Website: macys
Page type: payment
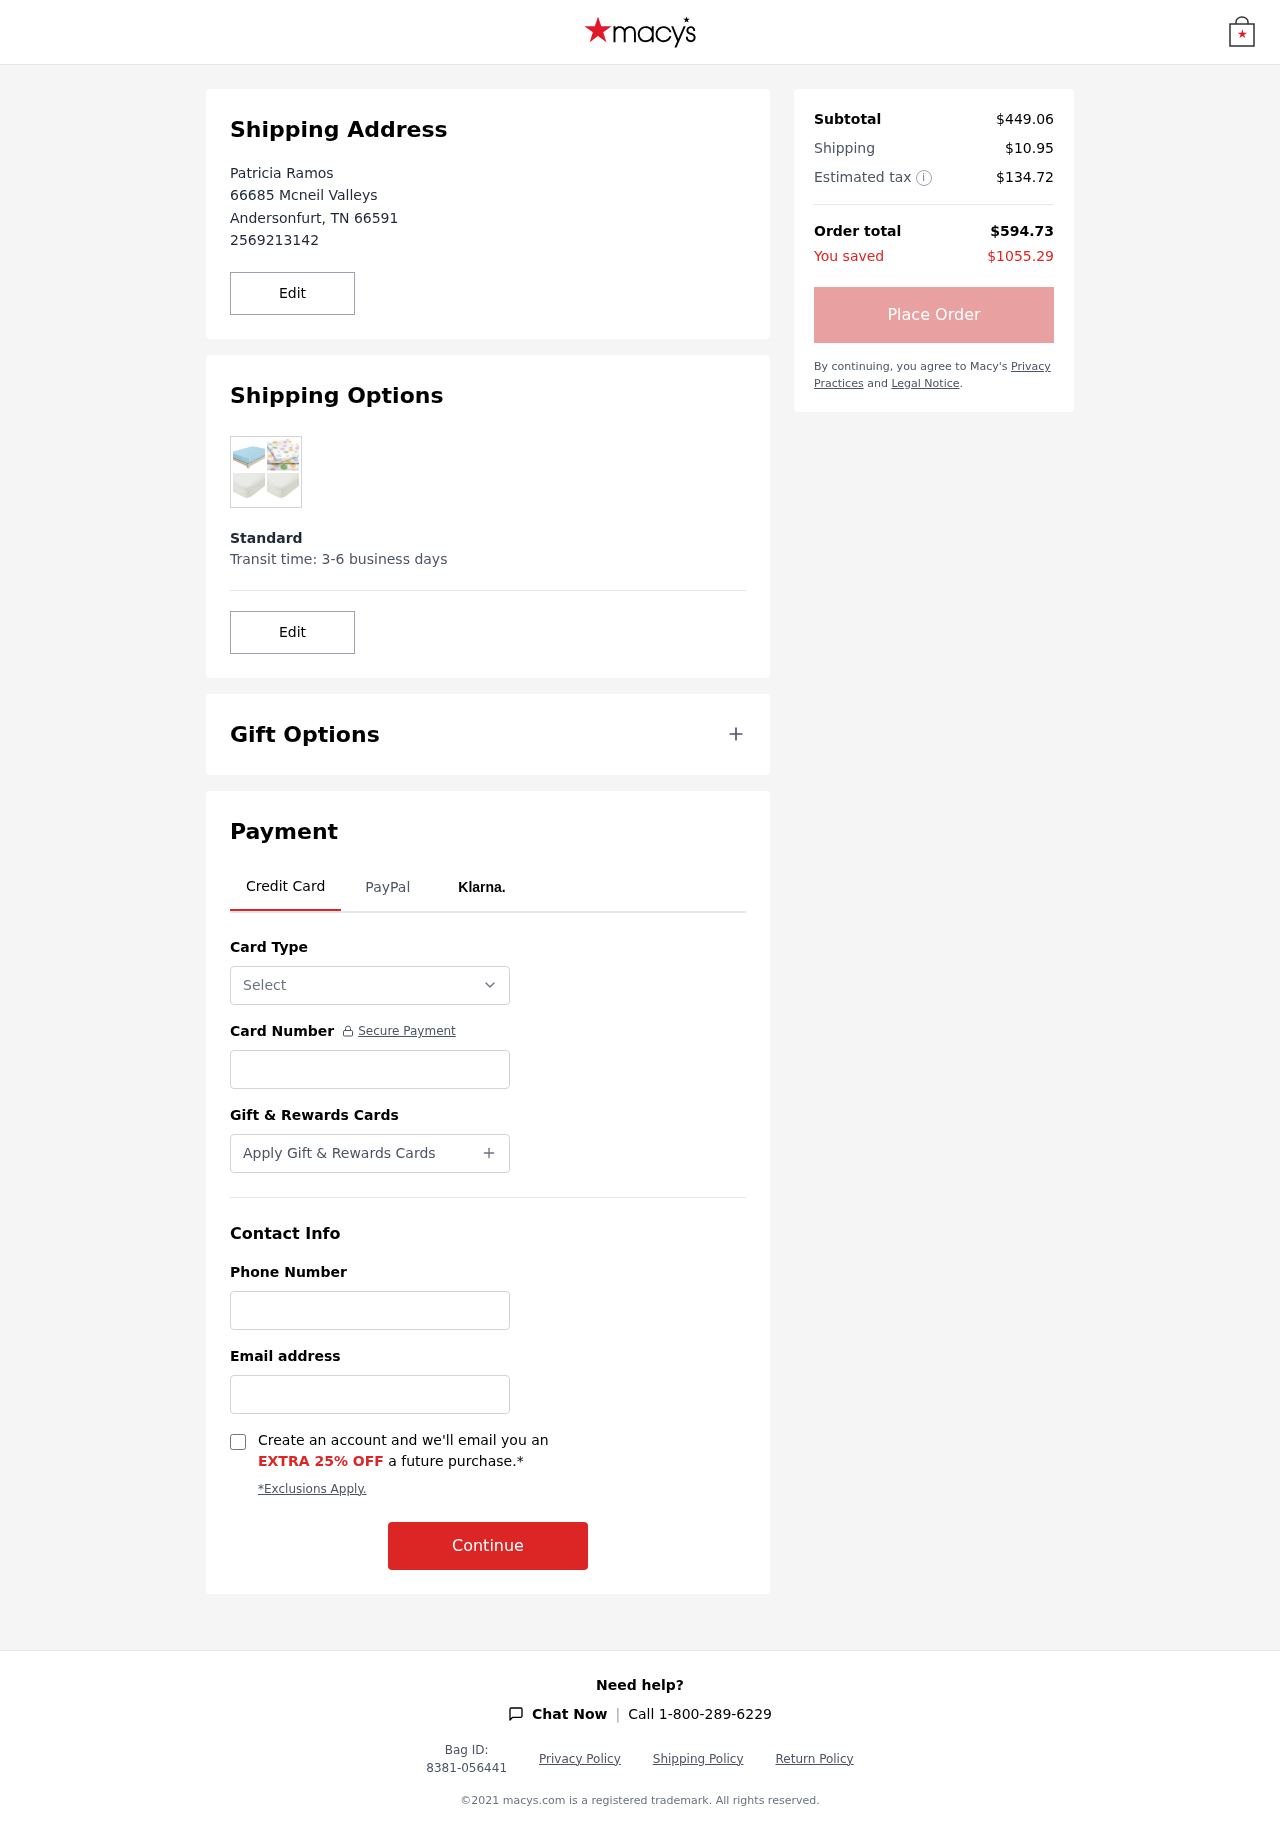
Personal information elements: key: PII_CARD_NUMBER
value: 4508 0604 7631 1967
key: PII_CARD_TYPE
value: Visa
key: PII_CITY
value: Andersonfurt
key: PII_EMAIL
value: pramos@hotmail.com
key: PII_FULLNAME
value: Patricia Ramos
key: PII_PHONE
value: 2569213142
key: PII_PHONE_ALT
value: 6958163530
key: PII_POSTCODE
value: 66591
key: PII_STATE_ABBR
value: TN
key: PII_STREET
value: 66685 Mcneil Valleys
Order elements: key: ORDER_SUBTOTAL
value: $449.06
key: ORDER_SHIPPING_COST
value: $10.95
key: ORDER_TAX
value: $134.72
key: ORDER_TOTAL
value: $594.73
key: ORDER_SAVINGS
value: $1055.29